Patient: sex M, age 74
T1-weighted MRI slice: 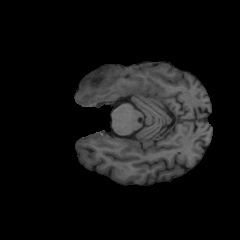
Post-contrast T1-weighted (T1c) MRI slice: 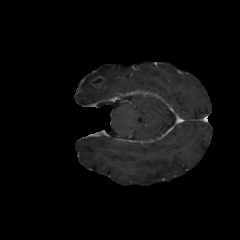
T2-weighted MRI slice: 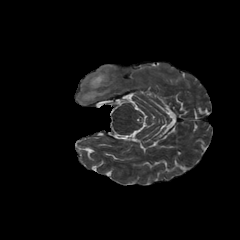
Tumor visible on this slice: yes
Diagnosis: Glioblastoma, IDH-wildtype
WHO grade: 4